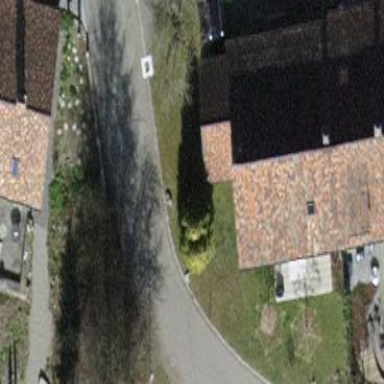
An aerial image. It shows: Semidetached house.